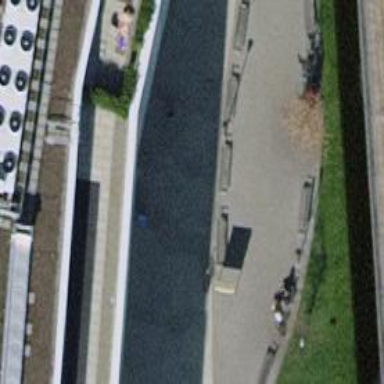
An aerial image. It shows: Grey bench.